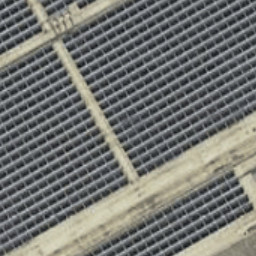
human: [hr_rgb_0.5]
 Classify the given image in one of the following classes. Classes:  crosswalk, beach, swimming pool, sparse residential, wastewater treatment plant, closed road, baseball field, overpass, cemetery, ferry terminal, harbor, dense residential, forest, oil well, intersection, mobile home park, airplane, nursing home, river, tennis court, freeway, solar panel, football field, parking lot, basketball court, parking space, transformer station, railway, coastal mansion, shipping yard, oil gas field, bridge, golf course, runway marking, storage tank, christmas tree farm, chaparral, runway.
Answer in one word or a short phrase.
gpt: solar panel